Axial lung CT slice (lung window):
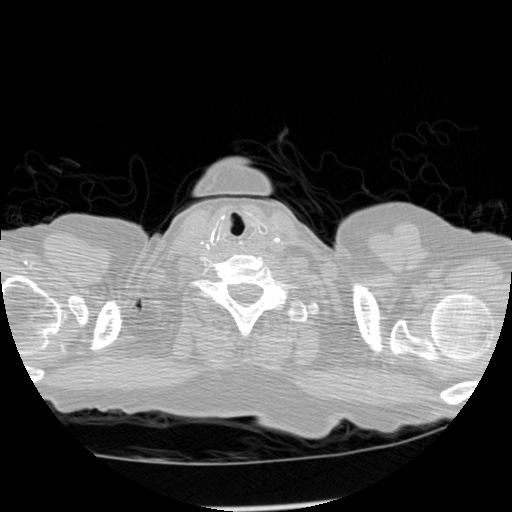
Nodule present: no